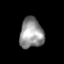
Tissue: skin
Cell type: Epithelial cells
Senescence score: 0.2507
Nuclear area (px): 699
Mean DAPI intensity: 148.223